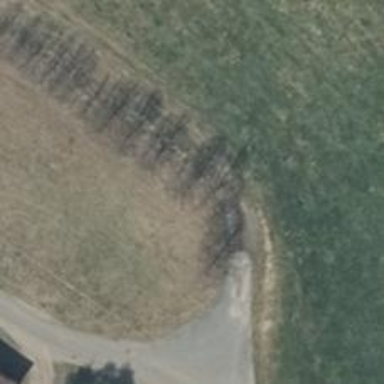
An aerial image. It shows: Row of deciduous broadleaved trees.